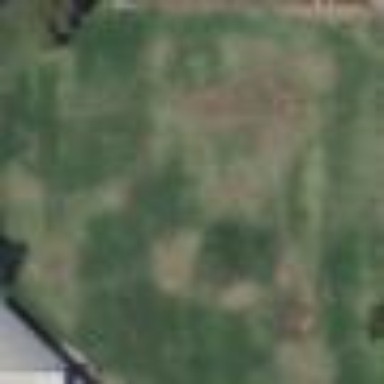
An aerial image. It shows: Grass pitch designated for softball.